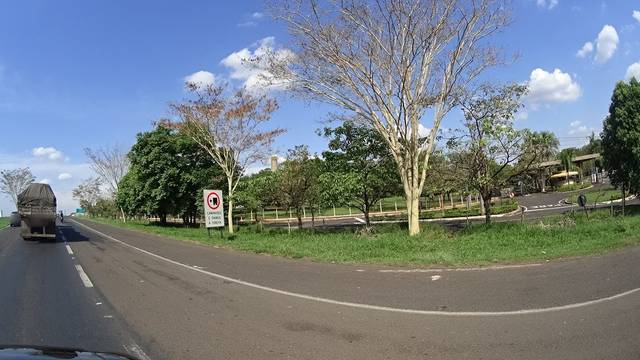
Region: Brazil
Coordinates: -20.833, -49.364